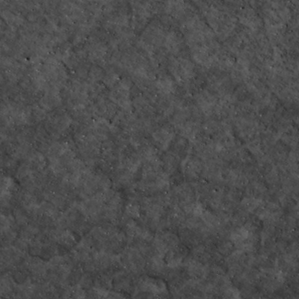
Label: non_frost